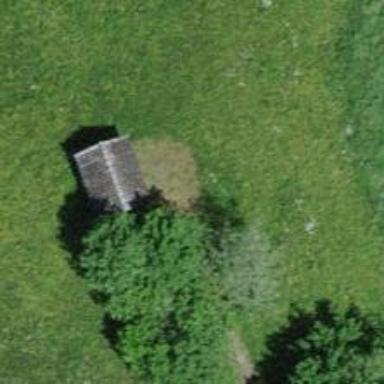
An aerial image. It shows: Shelter.